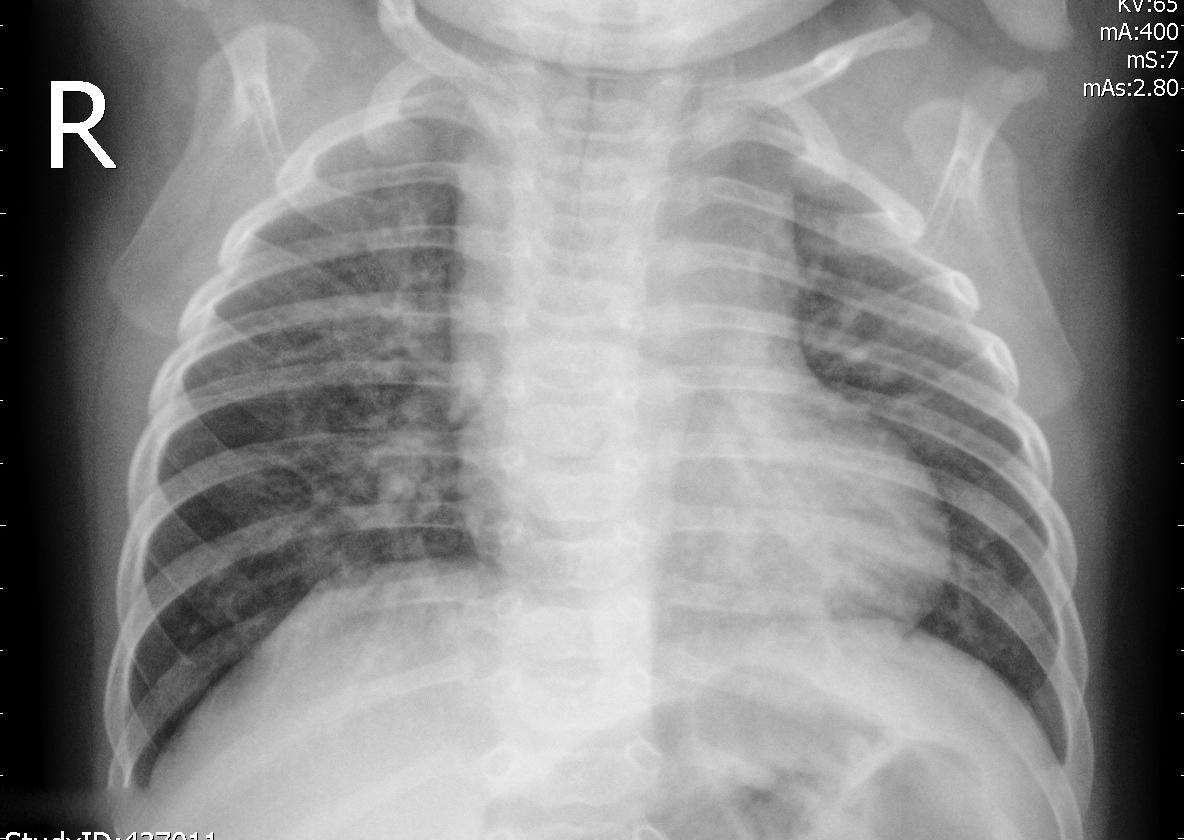
Diagnosis: PNEUMONIA